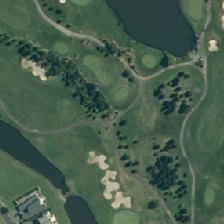
Land cover: urban_parkland